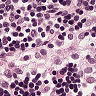
Metastatic tissue present: no